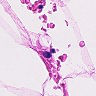
Metastatic tissue present: no